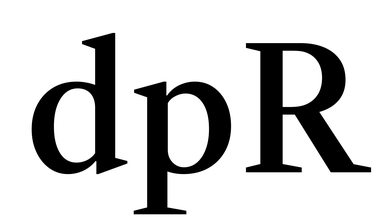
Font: LibreCaslonText_Medium